Question: I couldn't really find anything on the web yet, what the preference on WatchKit's UI elements does.

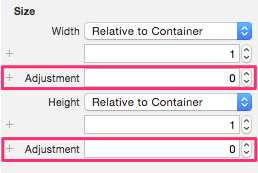
Answer: The adjustment will add or subtract that many points from the size of the element. Say you have an element who's height is set relative to the container at 50% and then you add an adjustment of 10. If the containers height is 100 then that element's height will be 60 since it will be 50% of 100 plus 10. I am using it in my app to get the exact height that I want relative to the height of the watch.